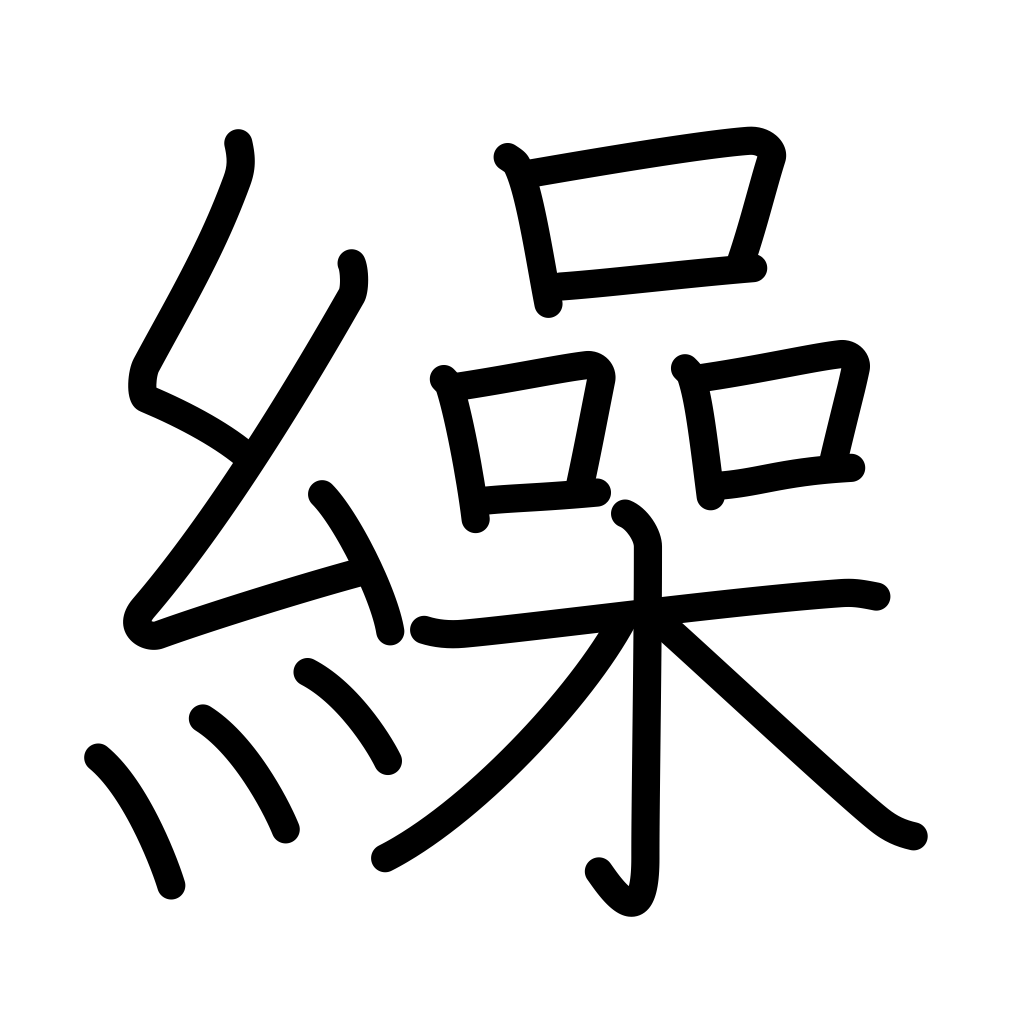
Meaning: winding, reel, spin, look up, refer to